Aerial crown-view tile of a tropical tree (Barro Colorado Island, Panama), acquired 20240716:
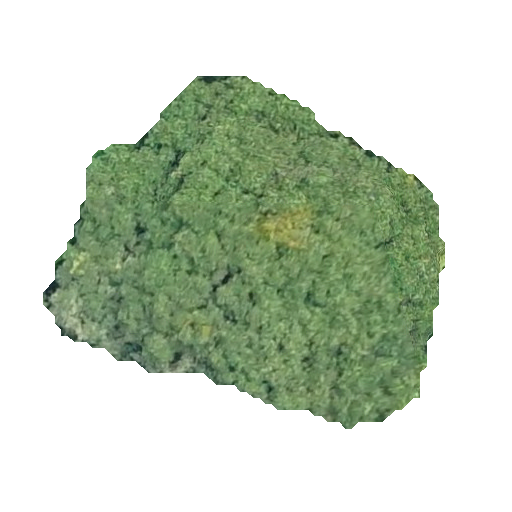
Species: Prioria copaifera
GBIF accepted scientific name: Prioria copaifera
Crown area: 150.01 m²